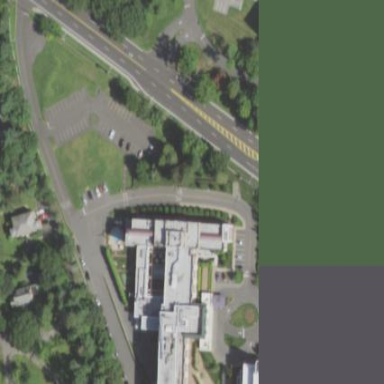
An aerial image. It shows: Building.